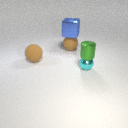
small green metal cylinder above small cyan metal sphere